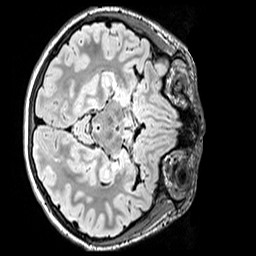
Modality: FLAIR
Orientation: axial
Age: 9
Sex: female
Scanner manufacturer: siemens
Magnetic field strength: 3 T
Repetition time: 5 s
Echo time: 0.388 s